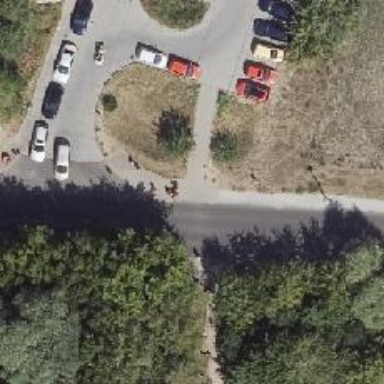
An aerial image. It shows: Footway along the road.